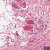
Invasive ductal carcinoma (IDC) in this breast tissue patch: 0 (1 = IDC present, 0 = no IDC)